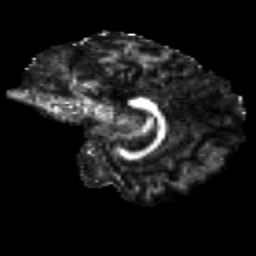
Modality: FA
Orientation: sagittal
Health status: healthy
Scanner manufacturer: siemens
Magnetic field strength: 3 T
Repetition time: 12 s
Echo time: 0.092 s